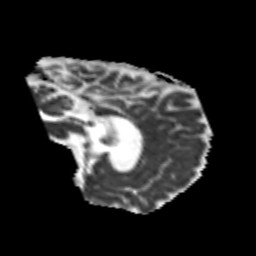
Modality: MD
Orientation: sagittal
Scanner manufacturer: siemens
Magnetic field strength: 3 T
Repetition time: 6.8 s
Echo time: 0.093 s